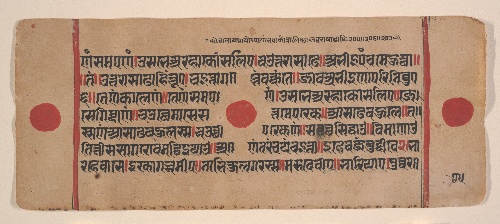
Date: 15th century
Object type: Folio
Classification: Paintings
Medium: Ink, opaque watercolor, and gold on paper
Culture: India (Gujarat)
Dimensions: 4 3/8 x 10 5/8 in. (11.1 x 27 cm)
Department: Asian Art
Credit line: Rogers Fund, 1955
Accession year: 1955
Repository: Metropolitan Museum of Art, New York, NY